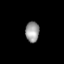
Tissue: lung
Cell type: Myeloid cells
Senescence score: 0.5439
Nuclear area (px): 278
Mean DAPI intensity: 152.694